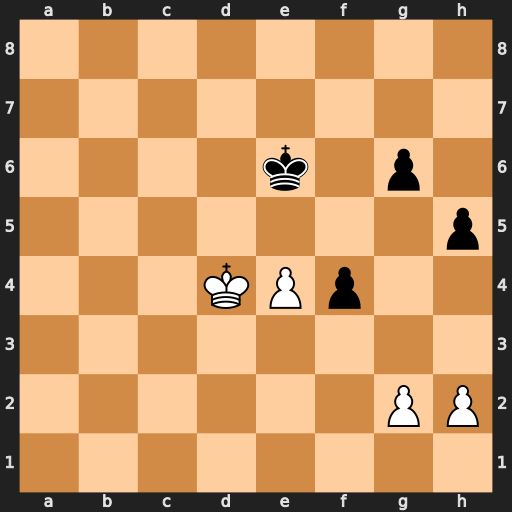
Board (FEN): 8/8/4k1p1/7p/3KPp2/8/6PP/8
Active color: w
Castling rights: -
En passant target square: -
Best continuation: e5 h4 h3 Kd7 Ke4